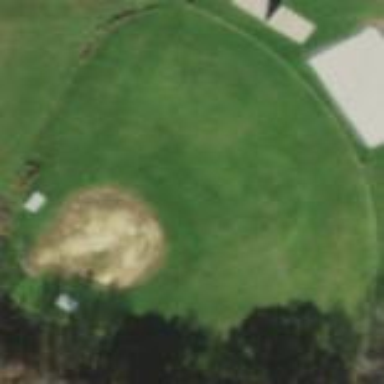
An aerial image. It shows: Baseball pitch for leisure land.